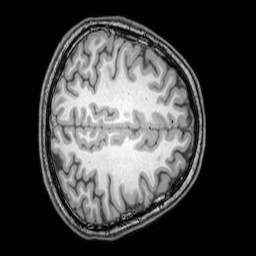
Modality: T1w
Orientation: axial
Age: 20
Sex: female
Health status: healthy
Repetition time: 0.081 s
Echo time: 0.037 s